Question: Hi I have testfield in which I want to put test not in English(for example into Russian)
but in my action class I get instead of text only '?????????'.
I trying to write simple filter which described <URL>
but it still do not work..
can somebody help me
I have this

'''
<s:textfield key="index.login" name="login" />
'''
I want to put into it test in Russian language and then send it to my action.but in my action class I get instead of text only '?????????'.to fix this problem I need to change charset into utf8 instead of win1251.
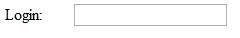
Answer: Create a filter:
'''
import java.io.IOException;
import javax.servlet.Filter;
import javax.servlet.FilterChain;
import javax.servlet.FilterConfig;
import javax.servlet.ServletException;
import javax.servlet.ServletRequest;
import javax.servlet.ServletResponse;
public class CharacterEncodingFilter implements Filter {
@Override
public void init(FilterConfig filterConfig)
throws ServletException {
}
@Override
public void doFilter(ServletRequest servletRequest, ServletResponse servletResponse, FilterChain filterChain)
throws IOException, ServletException {
servletRequest.setCharacterEncoding("UTF-8");
servletResponse.setContentType("text/html; charset=UTF-8");
filterChain.doFilter(servletRequest, servletResponse);
}
@Override
public void destroy() {
}
}
'''
Declare it into your web.xml:
'''
<filter>
<filter-name>CharacterEncodingFilter</filter-name>
<filter-class>your.package.filter.CharacterEncodingFilter</filter-class>
</filter>
<filter-mapping>
<filter-name>CharacterEncodingFilter</filter-name>
<url-pattern>/*</url-pattern>
</filter-mapping>
'''
And your're good to go. Also make sure that your every 'JSP' page contains: '<%@ page contentType="text/html;charset=UTF-8" language="java" %>'. If your application is running on tomcat, make sure your add 'URIEncoding="UTF-8"' attribute to your 'Connector' element.